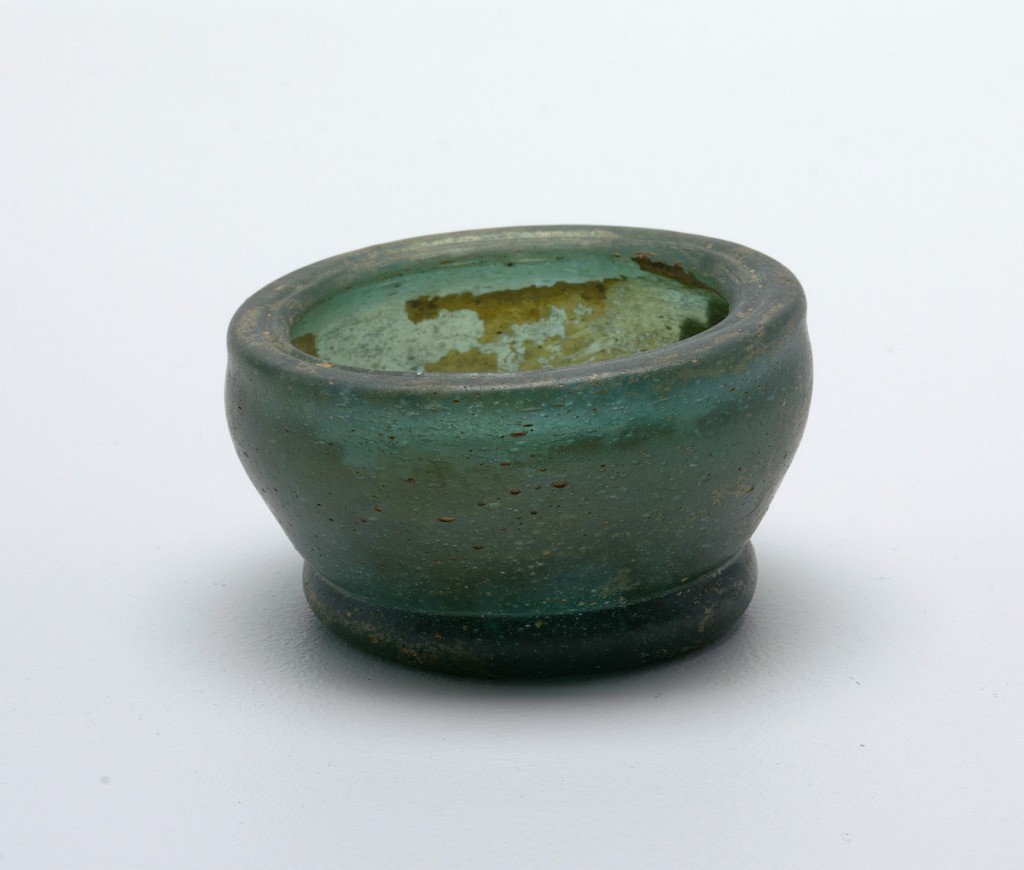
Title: Bowl
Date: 1st–4th century
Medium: Glass
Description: Thick glass.  Bell-shaped, with inturned lip and circular foot.  Traces of iridescence.  Dark Green glass